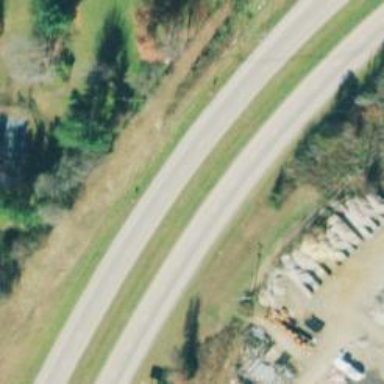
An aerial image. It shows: This image shows trunk highway that functions as expressway.